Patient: sex F, age 35
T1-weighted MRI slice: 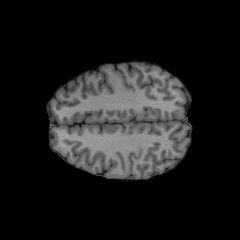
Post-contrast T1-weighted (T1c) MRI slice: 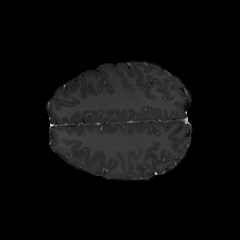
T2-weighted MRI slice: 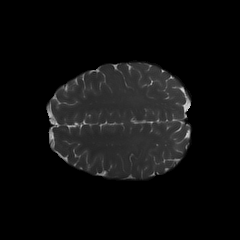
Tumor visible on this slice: no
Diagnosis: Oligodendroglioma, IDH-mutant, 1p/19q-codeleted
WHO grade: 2